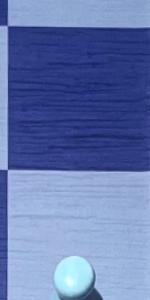
Label: Empty